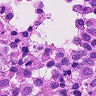
Metastatic tissue present: yes